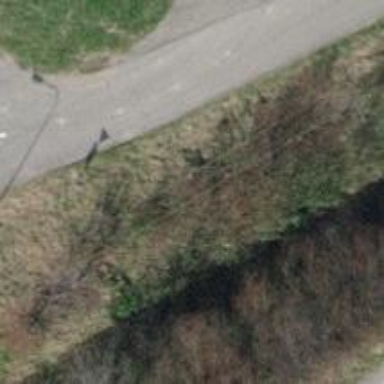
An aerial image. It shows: Hedge acting as barrier.